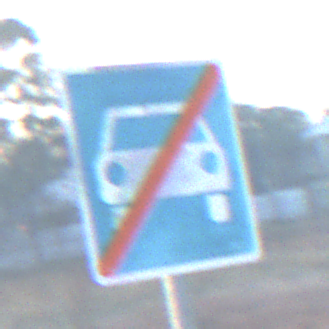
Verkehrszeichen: EndeKraftfahrstrasse
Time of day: Dawn
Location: Outdoor (Nature)
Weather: Clear
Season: NotSpecified
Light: Natural